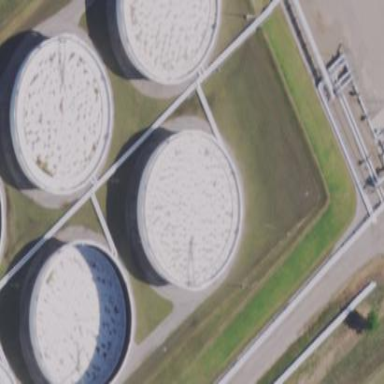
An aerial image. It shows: Storage tank that is man-made.